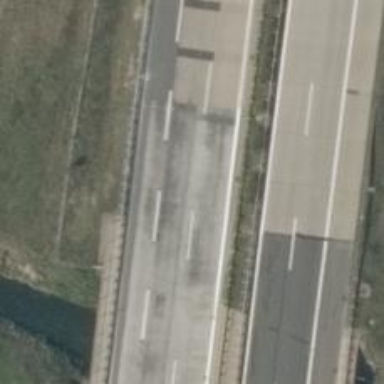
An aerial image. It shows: Motorway with concrete surface.